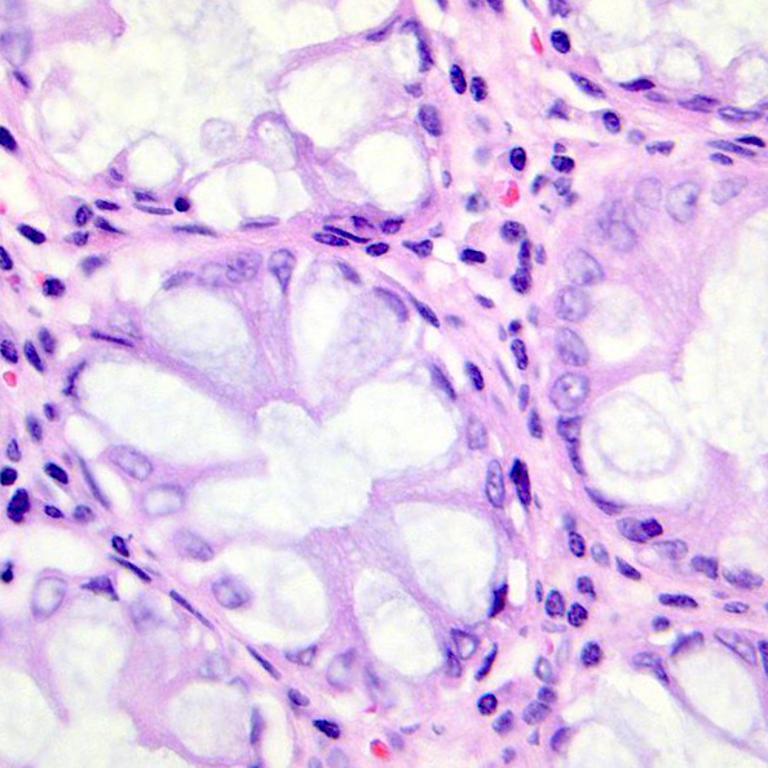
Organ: colon
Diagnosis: benign